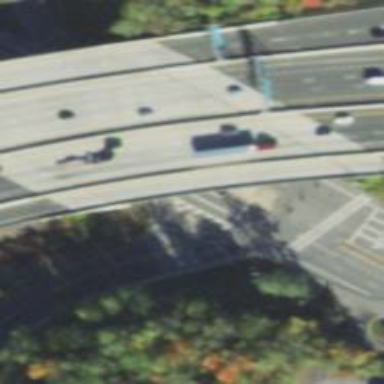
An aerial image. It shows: Motorway bridge with asphalt surface.